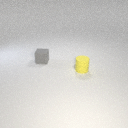
small yellow rubber cylinder to the right of small gray rubber cube